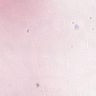
Metastatic tissue present: no